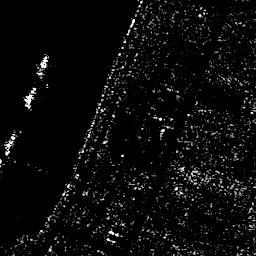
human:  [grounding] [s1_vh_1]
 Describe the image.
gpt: In the satellite image, there is  <ref>2 small ship </ref> <box>[[8, 32, 14, 42, 0], [0, 50, 7, 59, 0]]</box> located at left,  <ref>1 small ship </ref> <box>[[13, 19, 19, 30, 0]]</box> located at top left.